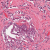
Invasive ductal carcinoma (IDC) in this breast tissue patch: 1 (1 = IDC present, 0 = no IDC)